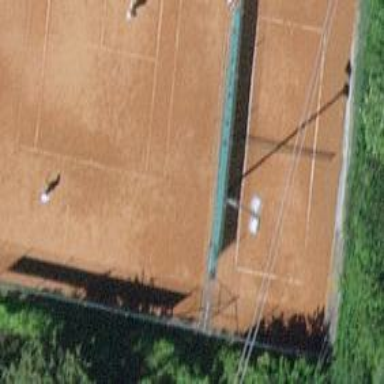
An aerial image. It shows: Tennis court on the leisure land pitch.